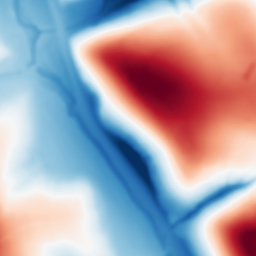
Category: multiscale
Decomposition family: dog_multiscale
Decomposition parameters: sigma_ratio: 2
n_scales: 5
base_sigma: 2
Upsampling method: quadratic
Upsampling parameters: scale: 4
Upsampling scale: 4